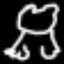
Label: frog